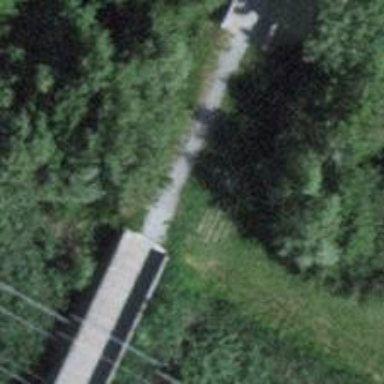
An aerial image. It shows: Track road with embankment.